Question: I am plotting "McDonald's menu" data from kaggle. I plotted nutrients with food items. But, y-tick-labels are very long. How to truncate them so they fit in properly ?
'''
grouped = df.groupby(df["Protein"])
item = grouped["Item"].sum()
item_list = item.sort_index()
item_list = item_list[-20:]
#Sizing the image canvas
plt.figure(figsize=(8,9))
#To plot bargraph
sns.barplot(item_list.index,item_list.values)
'''

How to correct it and would it improve size of my plot ?
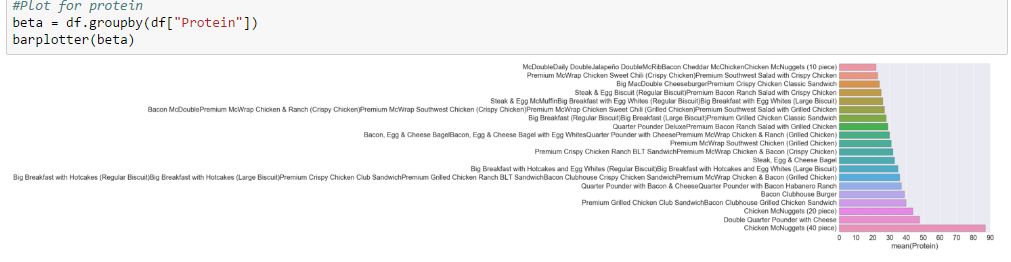
Answer: One idea could be to let the text in the labels roll like a marquee.
<URL>
'''
import matplotlib.pyplot as plt
import matplotlib.text
import matplotlib.animation
class Roller():
def __init__(self):
self.texts = []
def append(self, text, **kwargs):
RollingText.assimilate(text, **kwargs)
self.texts.append(text)
def roll(self, i=0):
for text in self.texts:
text.roll()
def ticklabelroll(self, i=0):
self.roll()
ticklabels = [t.get_text() for t in self.texts]
plt.gca().set_yticklabels(ticklabels)
class RollingText(matplotlib.text.Text):
n = 10
p = 0
def __init__(self, *args, **kwargs):
self.n = kwargs.pop("n", self.n)
matplotlib.text.Text(*args, **kwargs)
self.set_myprops()
def set_myprops(self, **kwargs):
self.fulltext = kwargs.get("fulltext", self.get_text())
self.n = kwargs.get("n", self.n)
if len(self.fulltext) <=self.n:
self.showntext = self.fulltext
else:
self.showntext = self.fulltext[:self.n]
self.set_text(self.showntext)
def roll(self, by=1):
self.p += by
self.p = self.p % len(self.fulltext)
if self.p+self.n <= len(self.fulltext):
self.showntext = self.fulltext[self.p:self.p+self.n]
else:
self.showntext = self.fulltext[self.p:] + " " + self.fulltext[0:(self.p+self.n) % len(self.fulltext)]
self.set_text(self.showntext)
@classmethod
def assimilate(cls, instance, **kwargs):
# call RollingText.assimilate(Text, n=10, ...)
instance.__class__ = cls
instance.set_myprops(**kwargs)
if __name__ == "__main__":
import pandas as pd
import seaborn as sns
fn = r"data
utrition-facts-for-mcdonald-s-menu\menu.csv"
df = pd.read_csv(fn)
grouped = df.groupby(df["Protein"])
item = grouped["Item"].sum()
item_list = item.sort_index()
item_list = item_list[-20:]
fig, ax = plt.subplots(figsize=(10,7.5))
plt.subplots_adjust(left=0.3)
sns.barplot(item_list.index,item_list.values, ax=ax)
# create a Roller instance
r = Roller()
# append all ticklabels to the Roller
for tl in ax.get_yticklabels():
r.append(tl, n=25)
#animate the ticklabels
ani = matplotlib.animation.FuncAnimation(fig, r.ticklabelroll,
frames=36, repeat=True, interval=300)
ani.save(__file__+".gif", writer="imagemagick")
plt.show()
'''